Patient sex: F
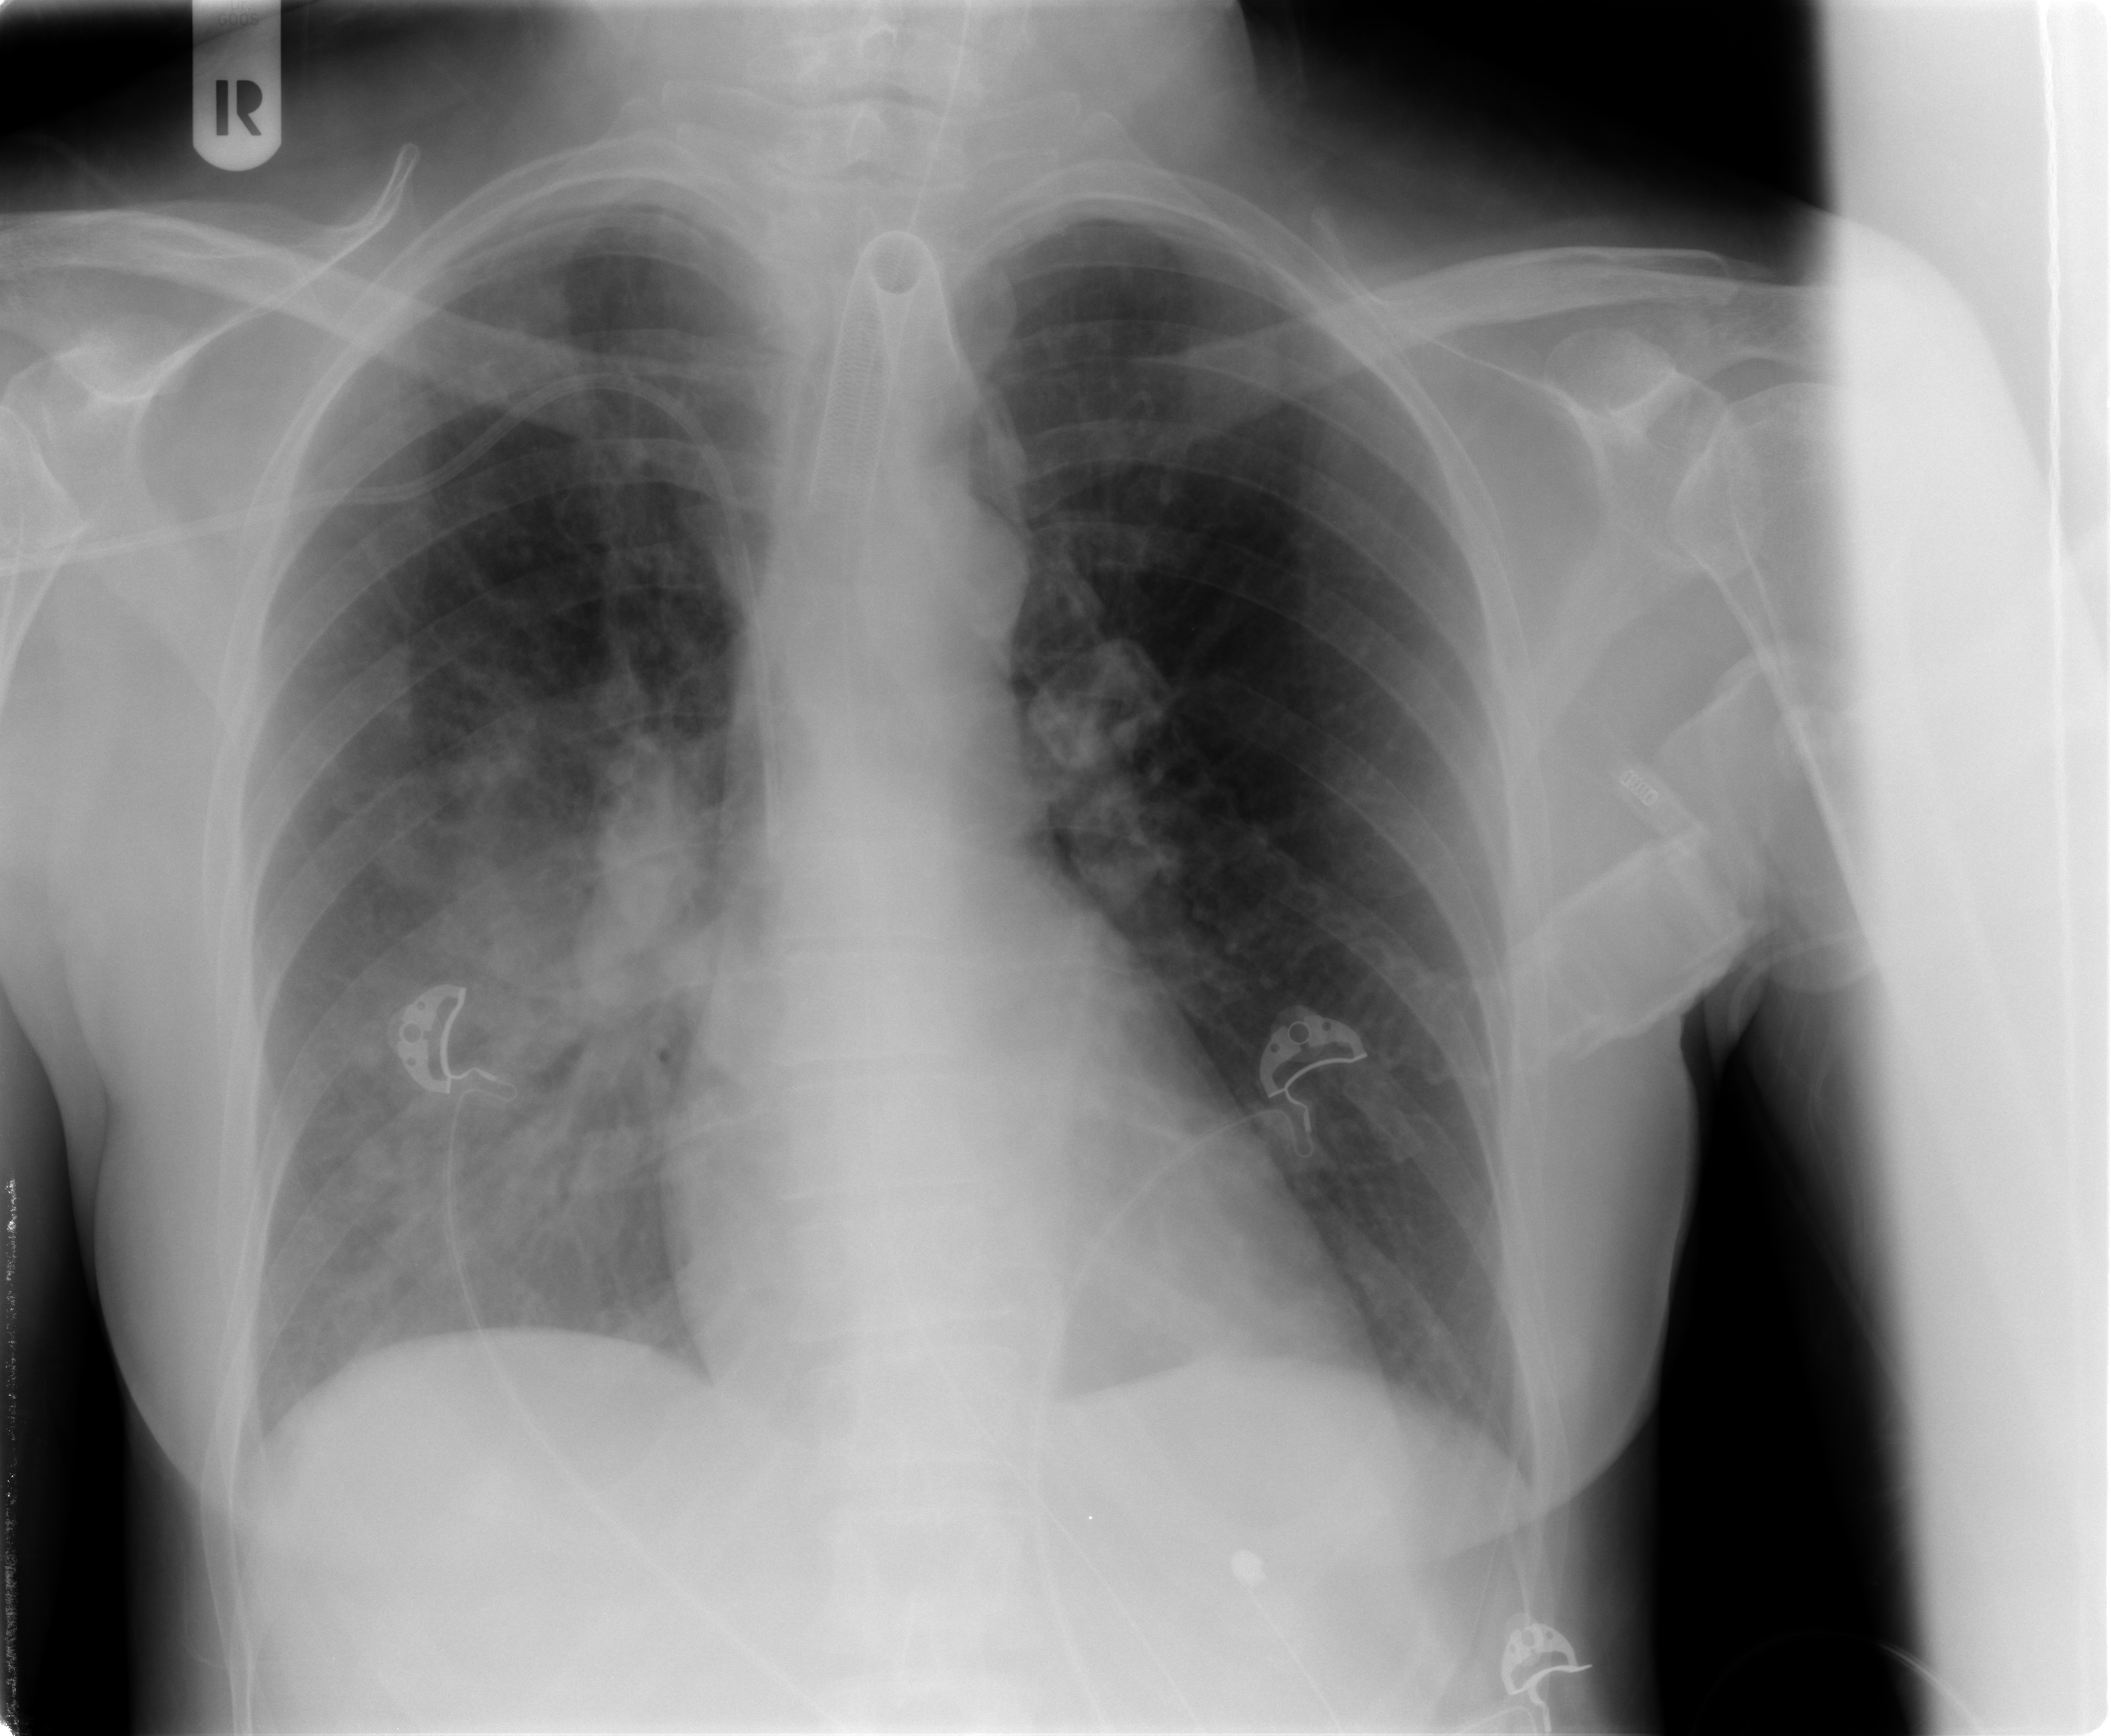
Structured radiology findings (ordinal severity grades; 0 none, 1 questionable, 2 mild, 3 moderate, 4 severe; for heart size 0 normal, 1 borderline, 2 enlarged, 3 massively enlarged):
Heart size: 0
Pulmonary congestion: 2
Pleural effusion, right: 0
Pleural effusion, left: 0
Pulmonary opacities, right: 2
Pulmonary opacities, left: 0
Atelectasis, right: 0
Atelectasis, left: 0